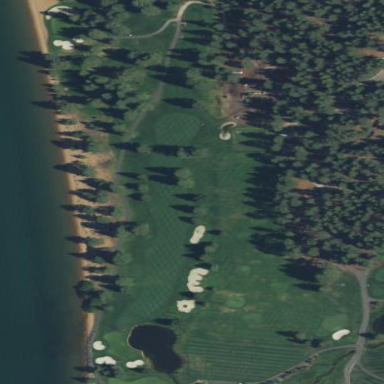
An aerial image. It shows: Golf rough area.